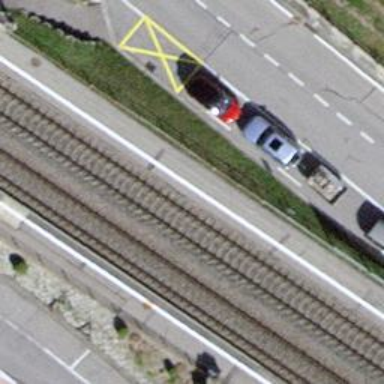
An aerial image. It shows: Stop position for public transport at railway stop.